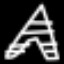
Label: The Eiffel Tower